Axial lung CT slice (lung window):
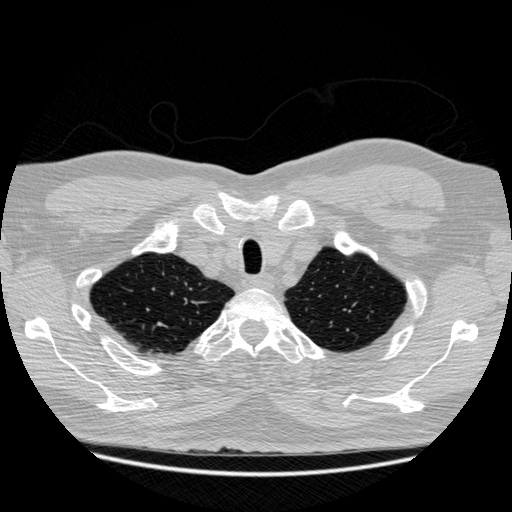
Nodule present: no